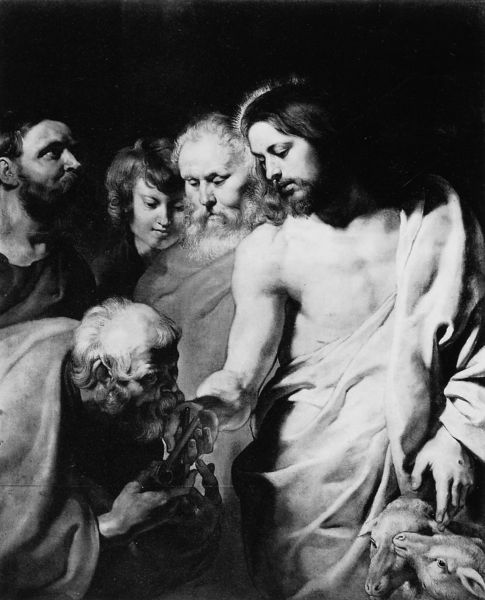
Titel: Christus übergibt Peter das Amt
Künstler: Peter Paul Rubens
Institution: London, Wallace Collection
Schlagwörter: gemälde, gott, hand, mann, nackt, menschen, frau, mund, männer, schwarz, weiss, tiere, alt, bart, jung, haare, renaissance, foto, schaf, alter, strahlen, heiligenschein, jesus, narbe, gut, toga, kuß, jünger, lämmer, schafe, handkuss, glorie, gereizt, nervös